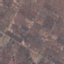
Land use / land cover class: PermanentCrop